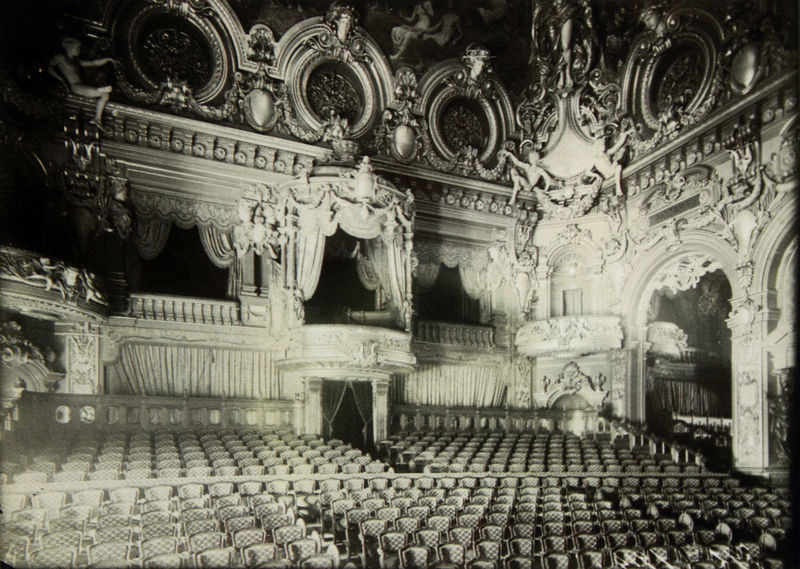
Titel: Innenansicht der Opéra Garnier in Monte Carlo
Künstler: Joseph Enrietti
Standort: Monaco
Institution: Nouveau Musée National
Schlagwörter: stühle, barock, vorhang, sessel, theater, rokoko, loge, saal, detail, stuck, zuschauerraum, foto, zugang, reihen, gesims, deckengemälde, prunk, zierrat, sitzreihen, rückenlehnen